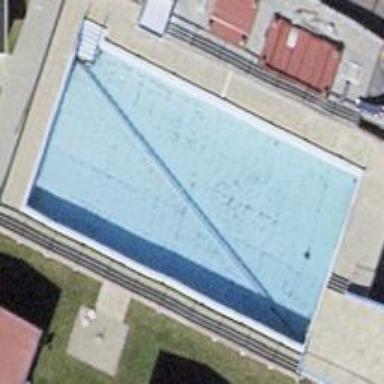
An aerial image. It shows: Swimming pool located in leisure land.